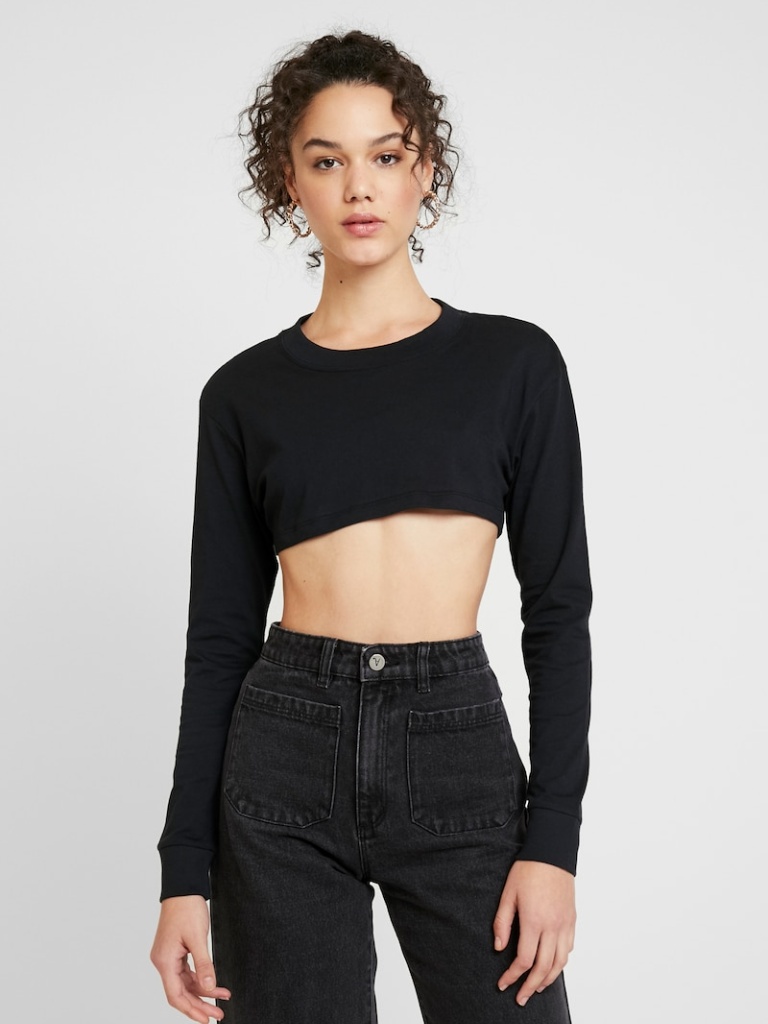
cotton tight a long-sleeved with the sleeves down cropped length Untucked crew sweater